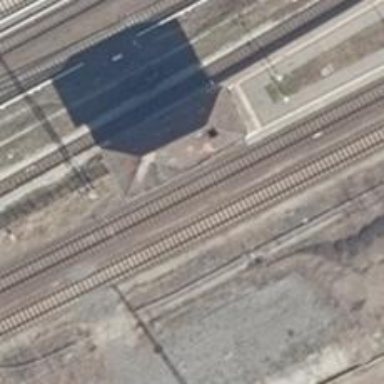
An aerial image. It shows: Railway signal.